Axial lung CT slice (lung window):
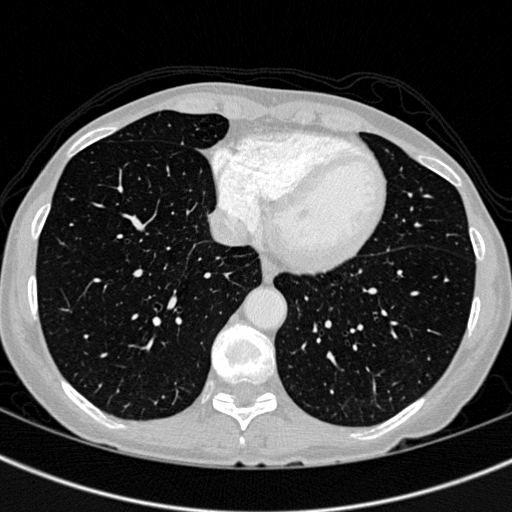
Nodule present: no